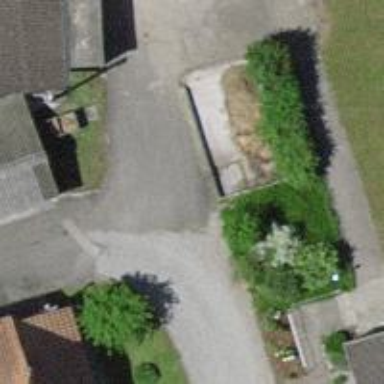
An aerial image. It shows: Driveway leading to service road.